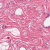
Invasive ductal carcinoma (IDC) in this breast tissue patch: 0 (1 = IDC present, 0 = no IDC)